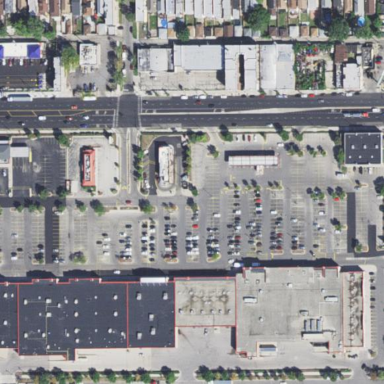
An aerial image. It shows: Retail area.